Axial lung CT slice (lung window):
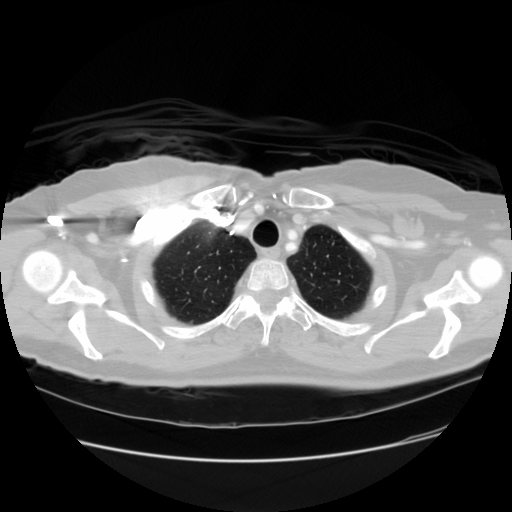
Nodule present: no